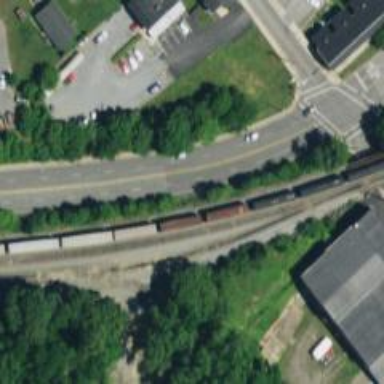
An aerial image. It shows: Railway siding for service.